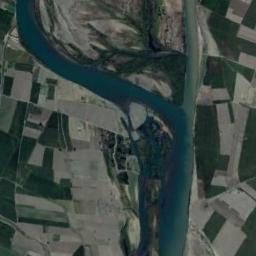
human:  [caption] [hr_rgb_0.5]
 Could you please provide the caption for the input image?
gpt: The blue river with a tributary goes through the farmland .

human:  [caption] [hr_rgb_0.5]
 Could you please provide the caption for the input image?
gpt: The river goes through bare and green farmland .

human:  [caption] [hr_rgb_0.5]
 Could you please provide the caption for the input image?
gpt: Many neat places are near the river .

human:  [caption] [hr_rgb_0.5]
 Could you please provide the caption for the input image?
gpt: There is a split green river on the green and tan mixed ground .

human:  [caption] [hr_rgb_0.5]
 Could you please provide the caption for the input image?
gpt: There are many farmlands around the river .